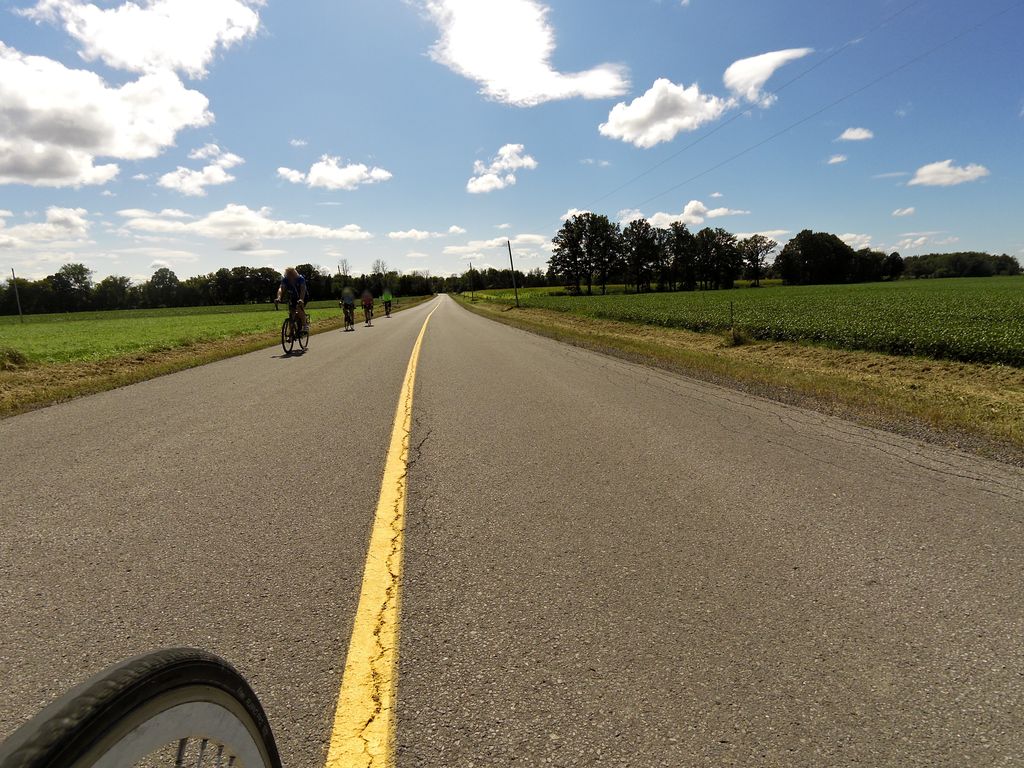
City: ottawa-gatineau